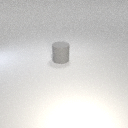
large gray rubber cylinder